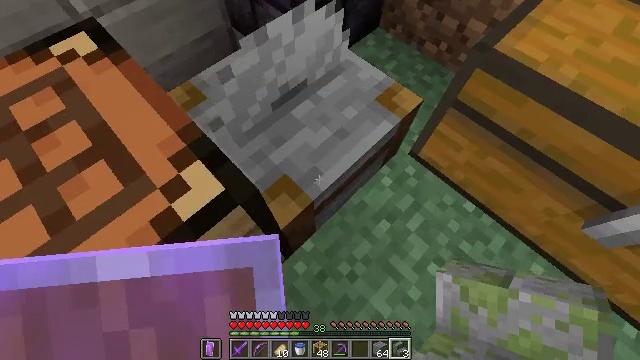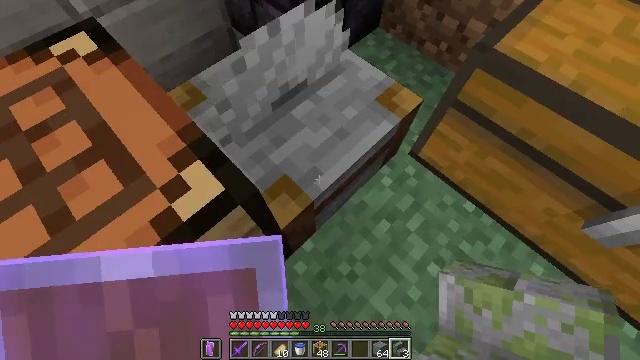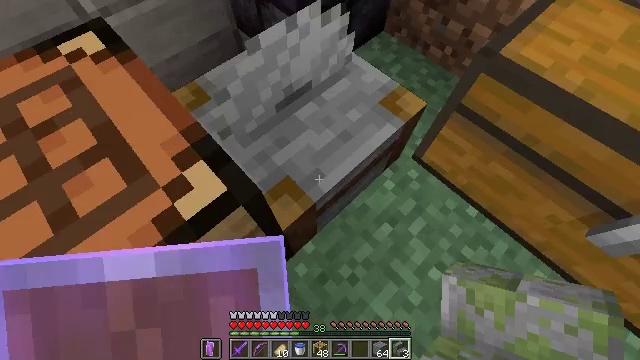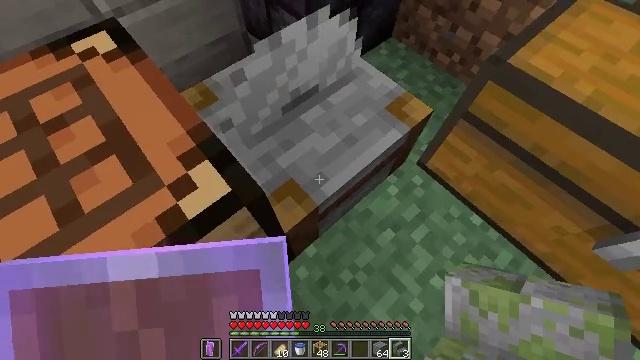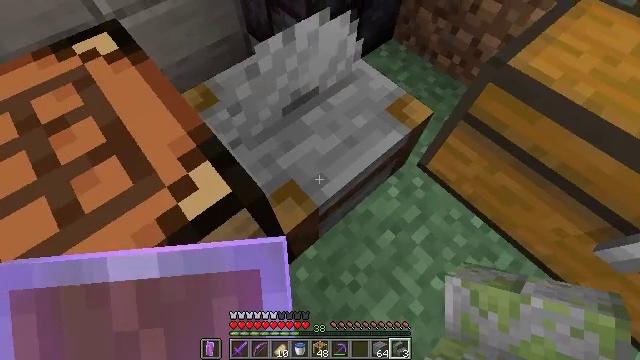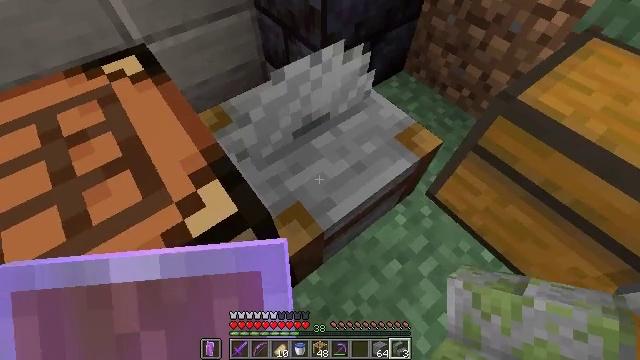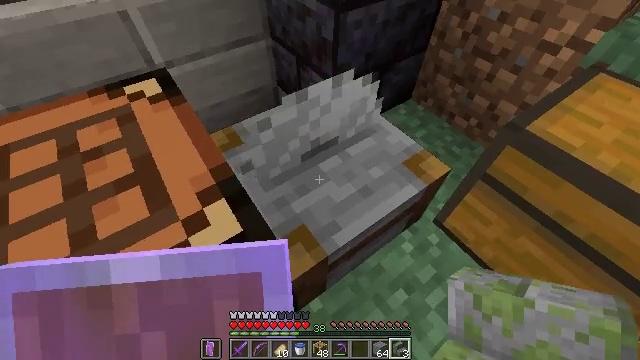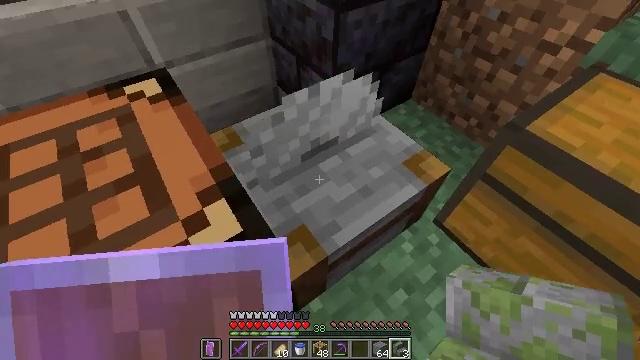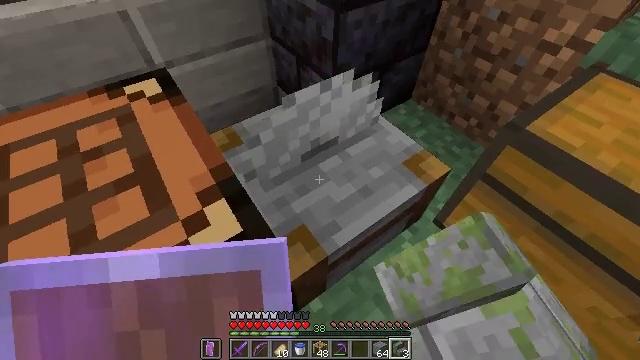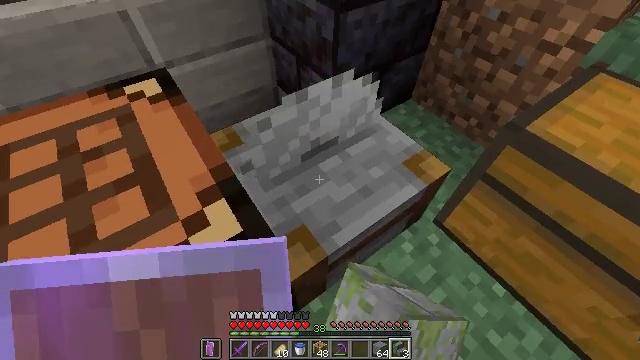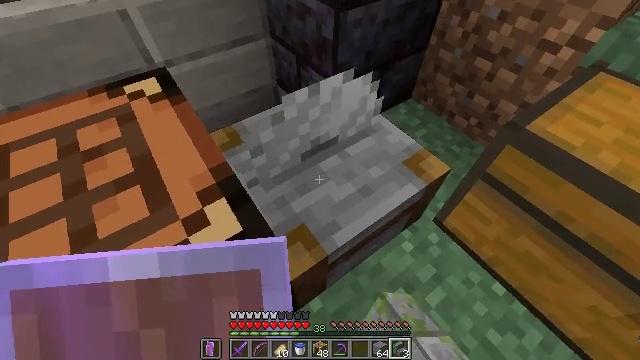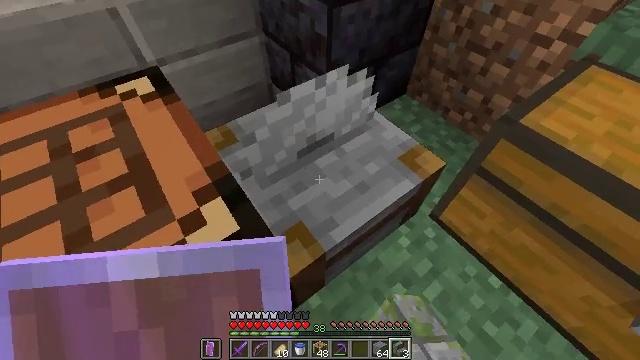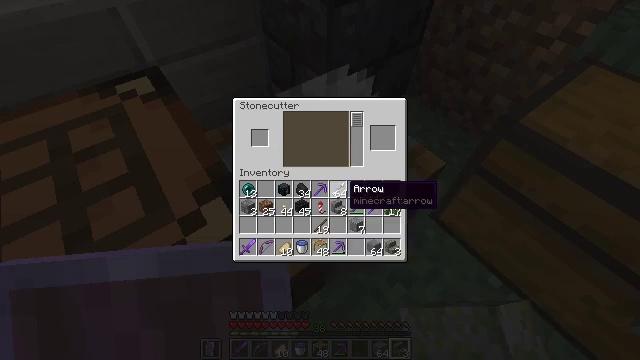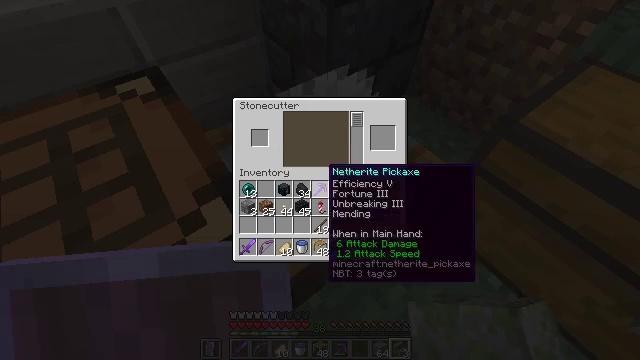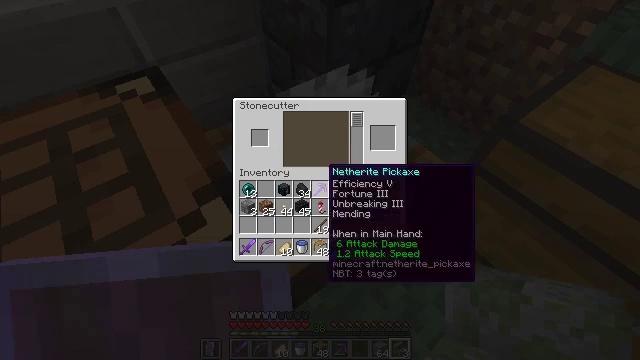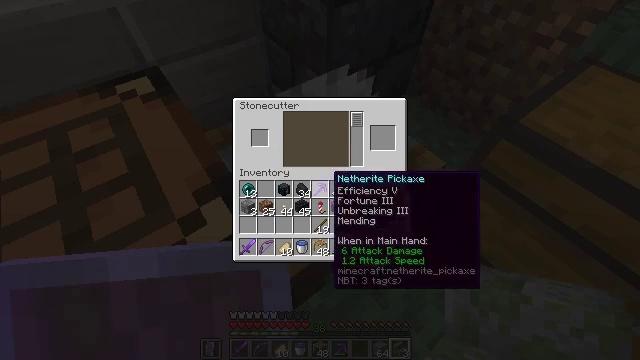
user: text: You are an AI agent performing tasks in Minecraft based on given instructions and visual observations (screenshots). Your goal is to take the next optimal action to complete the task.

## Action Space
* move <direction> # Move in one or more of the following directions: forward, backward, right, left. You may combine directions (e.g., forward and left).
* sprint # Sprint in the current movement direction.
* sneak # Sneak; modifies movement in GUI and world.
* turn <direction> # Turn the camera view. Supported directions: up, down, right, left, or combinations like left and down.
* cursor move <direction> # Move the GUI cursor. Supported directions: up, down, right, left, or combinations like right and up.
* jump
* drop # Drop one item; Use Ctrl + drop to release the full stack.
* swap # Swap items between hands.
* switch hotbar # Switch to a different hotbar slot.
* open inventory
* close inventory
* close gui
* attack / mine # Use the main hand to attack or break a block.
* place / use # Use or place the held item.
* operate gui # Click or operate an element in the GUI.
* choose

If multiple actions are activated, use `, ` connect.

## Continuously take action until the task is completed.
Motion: motion action
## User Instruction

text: Form polished andesite stairs using the crafting table.
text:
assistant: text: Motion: no_op
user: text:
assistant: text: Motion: turn left
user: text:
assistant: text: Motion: turn left
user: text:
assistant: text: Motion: no_op
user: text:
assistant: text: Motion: turn left and up
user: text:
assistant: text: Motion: turn left and up
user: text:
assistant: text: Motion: use / place
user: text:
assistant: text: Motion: use / place
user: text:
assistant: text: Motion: use / place
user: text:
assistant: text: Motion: no_op
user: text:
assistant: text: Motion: turn right
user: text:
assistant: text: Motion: turn right and down
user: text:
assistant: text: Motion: turn left and up
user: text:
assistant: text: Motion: no_op
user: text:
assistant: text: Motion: turn down
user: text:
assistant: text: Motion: turn right and down
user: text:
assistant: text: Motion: turn right and down
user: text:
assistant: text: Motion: sneak
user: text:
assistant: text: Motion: sneak
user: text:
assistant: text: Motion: sneak
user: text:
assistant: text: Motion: sneak, turn down
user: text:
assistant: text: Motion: sneak
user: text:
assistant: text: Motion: sneak
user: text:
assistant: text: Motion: sneak
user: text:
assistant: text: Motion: sneak
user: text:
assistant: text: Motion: sneak
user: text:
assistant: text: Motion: sneak
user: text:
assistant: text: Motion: sneak, turn up
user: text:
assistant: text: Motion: sneak
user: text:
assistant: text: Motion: sneak